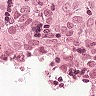
Metastatic tissue present: yes